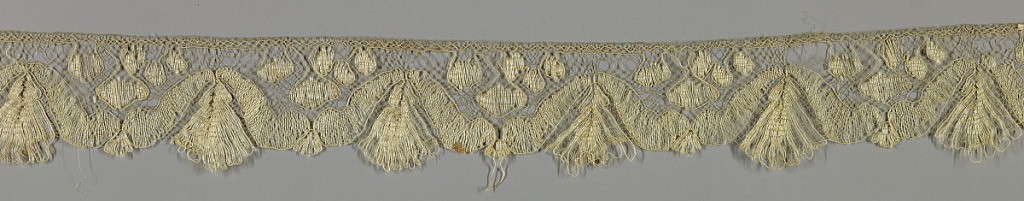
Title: Edge
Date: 19th century
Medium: straw, silk Technique: bobbin lace
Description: Edging lace has a pattern of conventionalized leaves forming a scalloped border on one side.